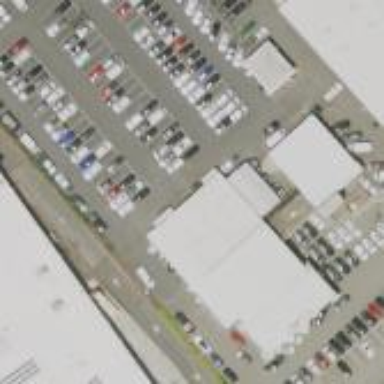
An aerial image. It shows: Building housing car shop.